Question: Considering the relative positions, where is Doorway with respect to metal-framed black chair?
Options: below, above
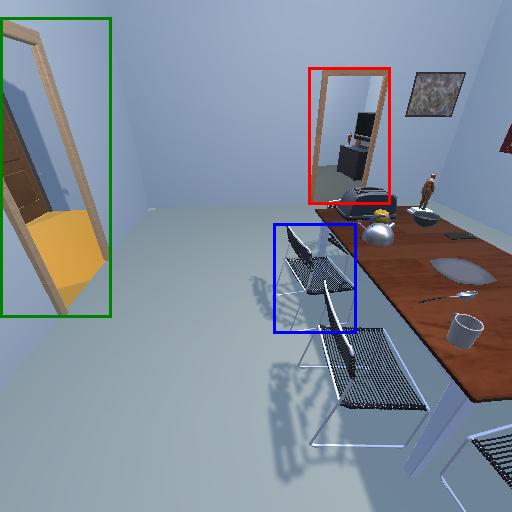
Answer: below